Question: I am trying to get my '<select>' to show every Route that is contained in the file 'routes.json'. However, when I am using the ng-option, I can't seem to work out the correct expression to do so.
This is the data that gets loaded. I want to put the destination of that route into the select box.

:
'''
<label>Route: </label> <select ng-model = "selectBox2" ng-options="Route.destination for Route in data"> </select>
'''
:
'''
kpsApp.controller('addMailItemController', function($scope,filefetch){
$scope.price = 'priceless';
filefetch.fetch().then(function(data){
$scope.dataRoute = data;
})
});
'''
:
'''
{
"Route": {
"objectId": "ObjectRef",
"origin": "Sydney",
"destination": "Rome",
"type": "Air",
"maxWeight":"5000",
"maxVolume":"29000",
"wieghtCost":"1000",
"volumeCost":"1000",
"duration": "18hrs",
"frequencyOfDeparture": "2 daily",
"day":"Thursday",
"company":"Transport Co.",
"weightPrice":"7",
"volumePrice":"5",
"priority": "International Air"
}
}
'''
'''
kpsApp.factory('filefetch', function($q, $timeout, $http) {
var getFile = {
fetch: function(callback) {
var deferred = $q.defer();
$timeout(function() {
$http.get('../route.json').success(function(data) {
deferred.resolve(data);
});
}, 30);
return deferred.promise;
}
};
return getFile;
});
'''
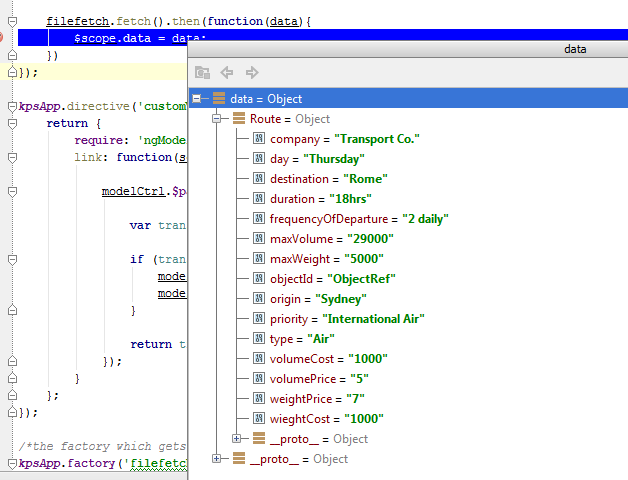
Answer: I think this does what you'd want, but check the <URL> I made to be sure:
'''
<select ng-init="selectBox2 = selectBox2 || dataRoute[0].Route" ng-model="selectBox2" ng-options="datum.Route as datum.Route.destination for datum in dataRoute"></select>
'''
To break the comprehension expression down into parts:
('select') is what the model is populated with based on the user's selection
('label') sets which value the user sees
('value') you could think of it as the iteration variable in a for/in loop... similar to the first part of an ngRoute expression
('array') the source object, quite obviously
Following the use of this expression, your scope variable 'selectBox2' would be populated with the complete "Route" entry of the selected record because we set it (the 'select') as the first part of the expression. As a result, you could use interpolation for properties like '{{selectBox2.destination}}' in your view.
You might find this article to be helpful: <URL>